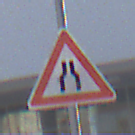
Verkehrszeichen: VerengteFahrbahn
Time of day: MorningAfternoon
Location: Outdoor (Urban)
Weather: Clear
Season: NotSpecified
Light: Natural